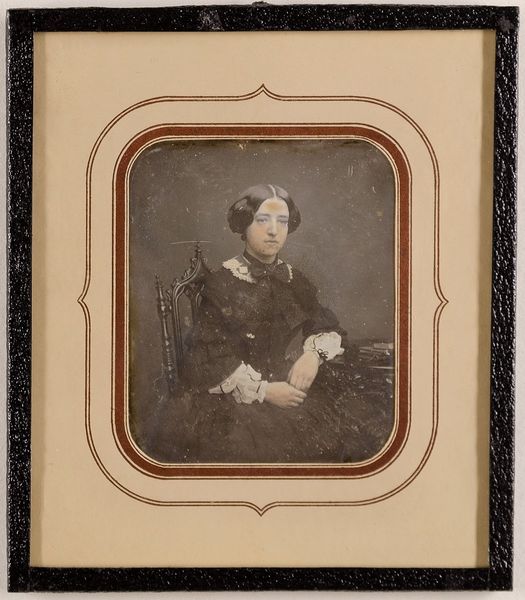
Titel: Unbekannte Frau
Standort: Hamburg
Institution: Museum für Kunst und Gewerbe Hamburg
Schlagwörter: frau, portrait, figur, foto, fotografie, photographie, photo, lichtbild, daguerreotypie, bildwerke, angewandte und bildende kunst, hessische systematik, porträt, porträtfotografie, porträtphotographie, hüftbild